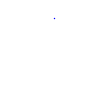
Particle: proton